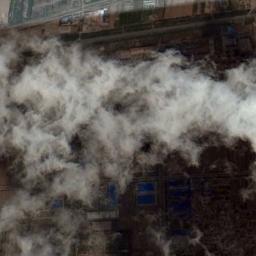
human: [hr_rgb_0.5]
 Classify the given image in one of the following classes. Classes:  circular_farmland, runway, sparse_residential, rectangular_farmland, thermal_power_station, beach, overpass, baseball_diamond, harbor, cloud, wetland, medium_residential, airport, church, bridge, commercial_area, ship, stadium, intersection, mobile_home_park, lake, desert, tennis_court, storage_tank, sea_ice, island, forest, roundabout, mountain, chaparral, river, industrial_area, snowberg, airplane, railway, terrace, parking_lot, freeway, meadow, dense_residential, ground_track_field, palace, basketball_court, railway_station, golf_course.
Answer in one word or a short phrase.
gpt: cloud